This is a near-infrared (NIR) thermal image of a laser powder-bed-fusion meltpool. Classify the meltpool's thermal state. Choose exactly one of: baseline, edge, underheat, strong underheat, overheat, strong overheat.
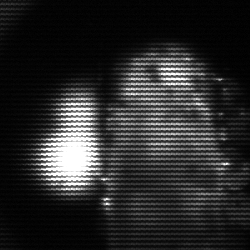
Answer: strong underheat